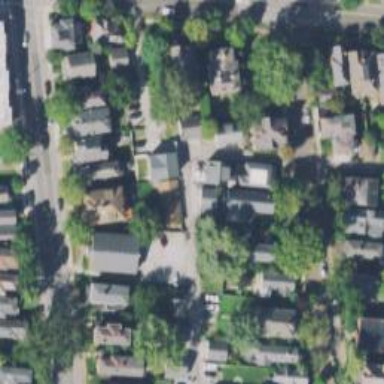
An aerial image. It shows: Alleyway designated as service road.